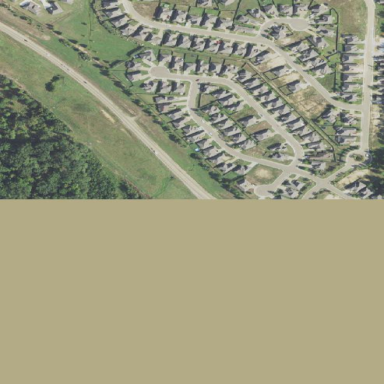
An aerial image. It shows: Residential area composed of single-family homes.